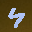
Label: 4